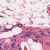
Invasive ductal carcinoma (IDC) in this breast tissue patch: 1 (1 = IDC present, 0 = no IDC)